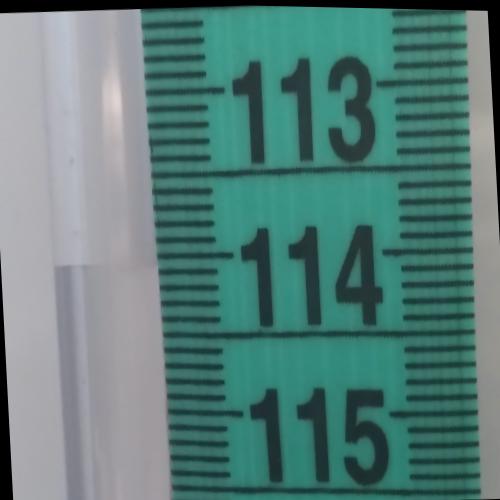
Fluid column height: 114.1 cm